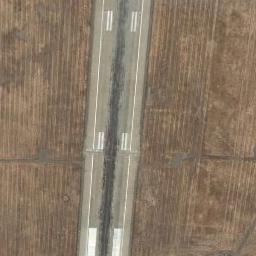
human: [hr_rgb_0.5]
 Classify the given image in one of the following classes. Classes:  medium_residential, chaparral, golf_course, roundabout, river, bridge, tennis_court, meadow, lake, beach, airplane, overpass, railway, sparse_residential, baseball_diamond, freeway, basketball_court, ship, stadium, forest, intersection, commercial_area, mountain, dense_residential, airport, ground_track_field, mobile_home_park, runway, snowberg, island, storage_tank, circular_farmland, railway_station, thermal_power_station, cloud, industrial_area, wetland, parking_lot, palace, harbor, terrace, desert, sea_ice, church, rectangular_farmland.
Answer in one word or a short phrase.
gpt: runway